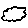
Label: cloud